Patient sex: M
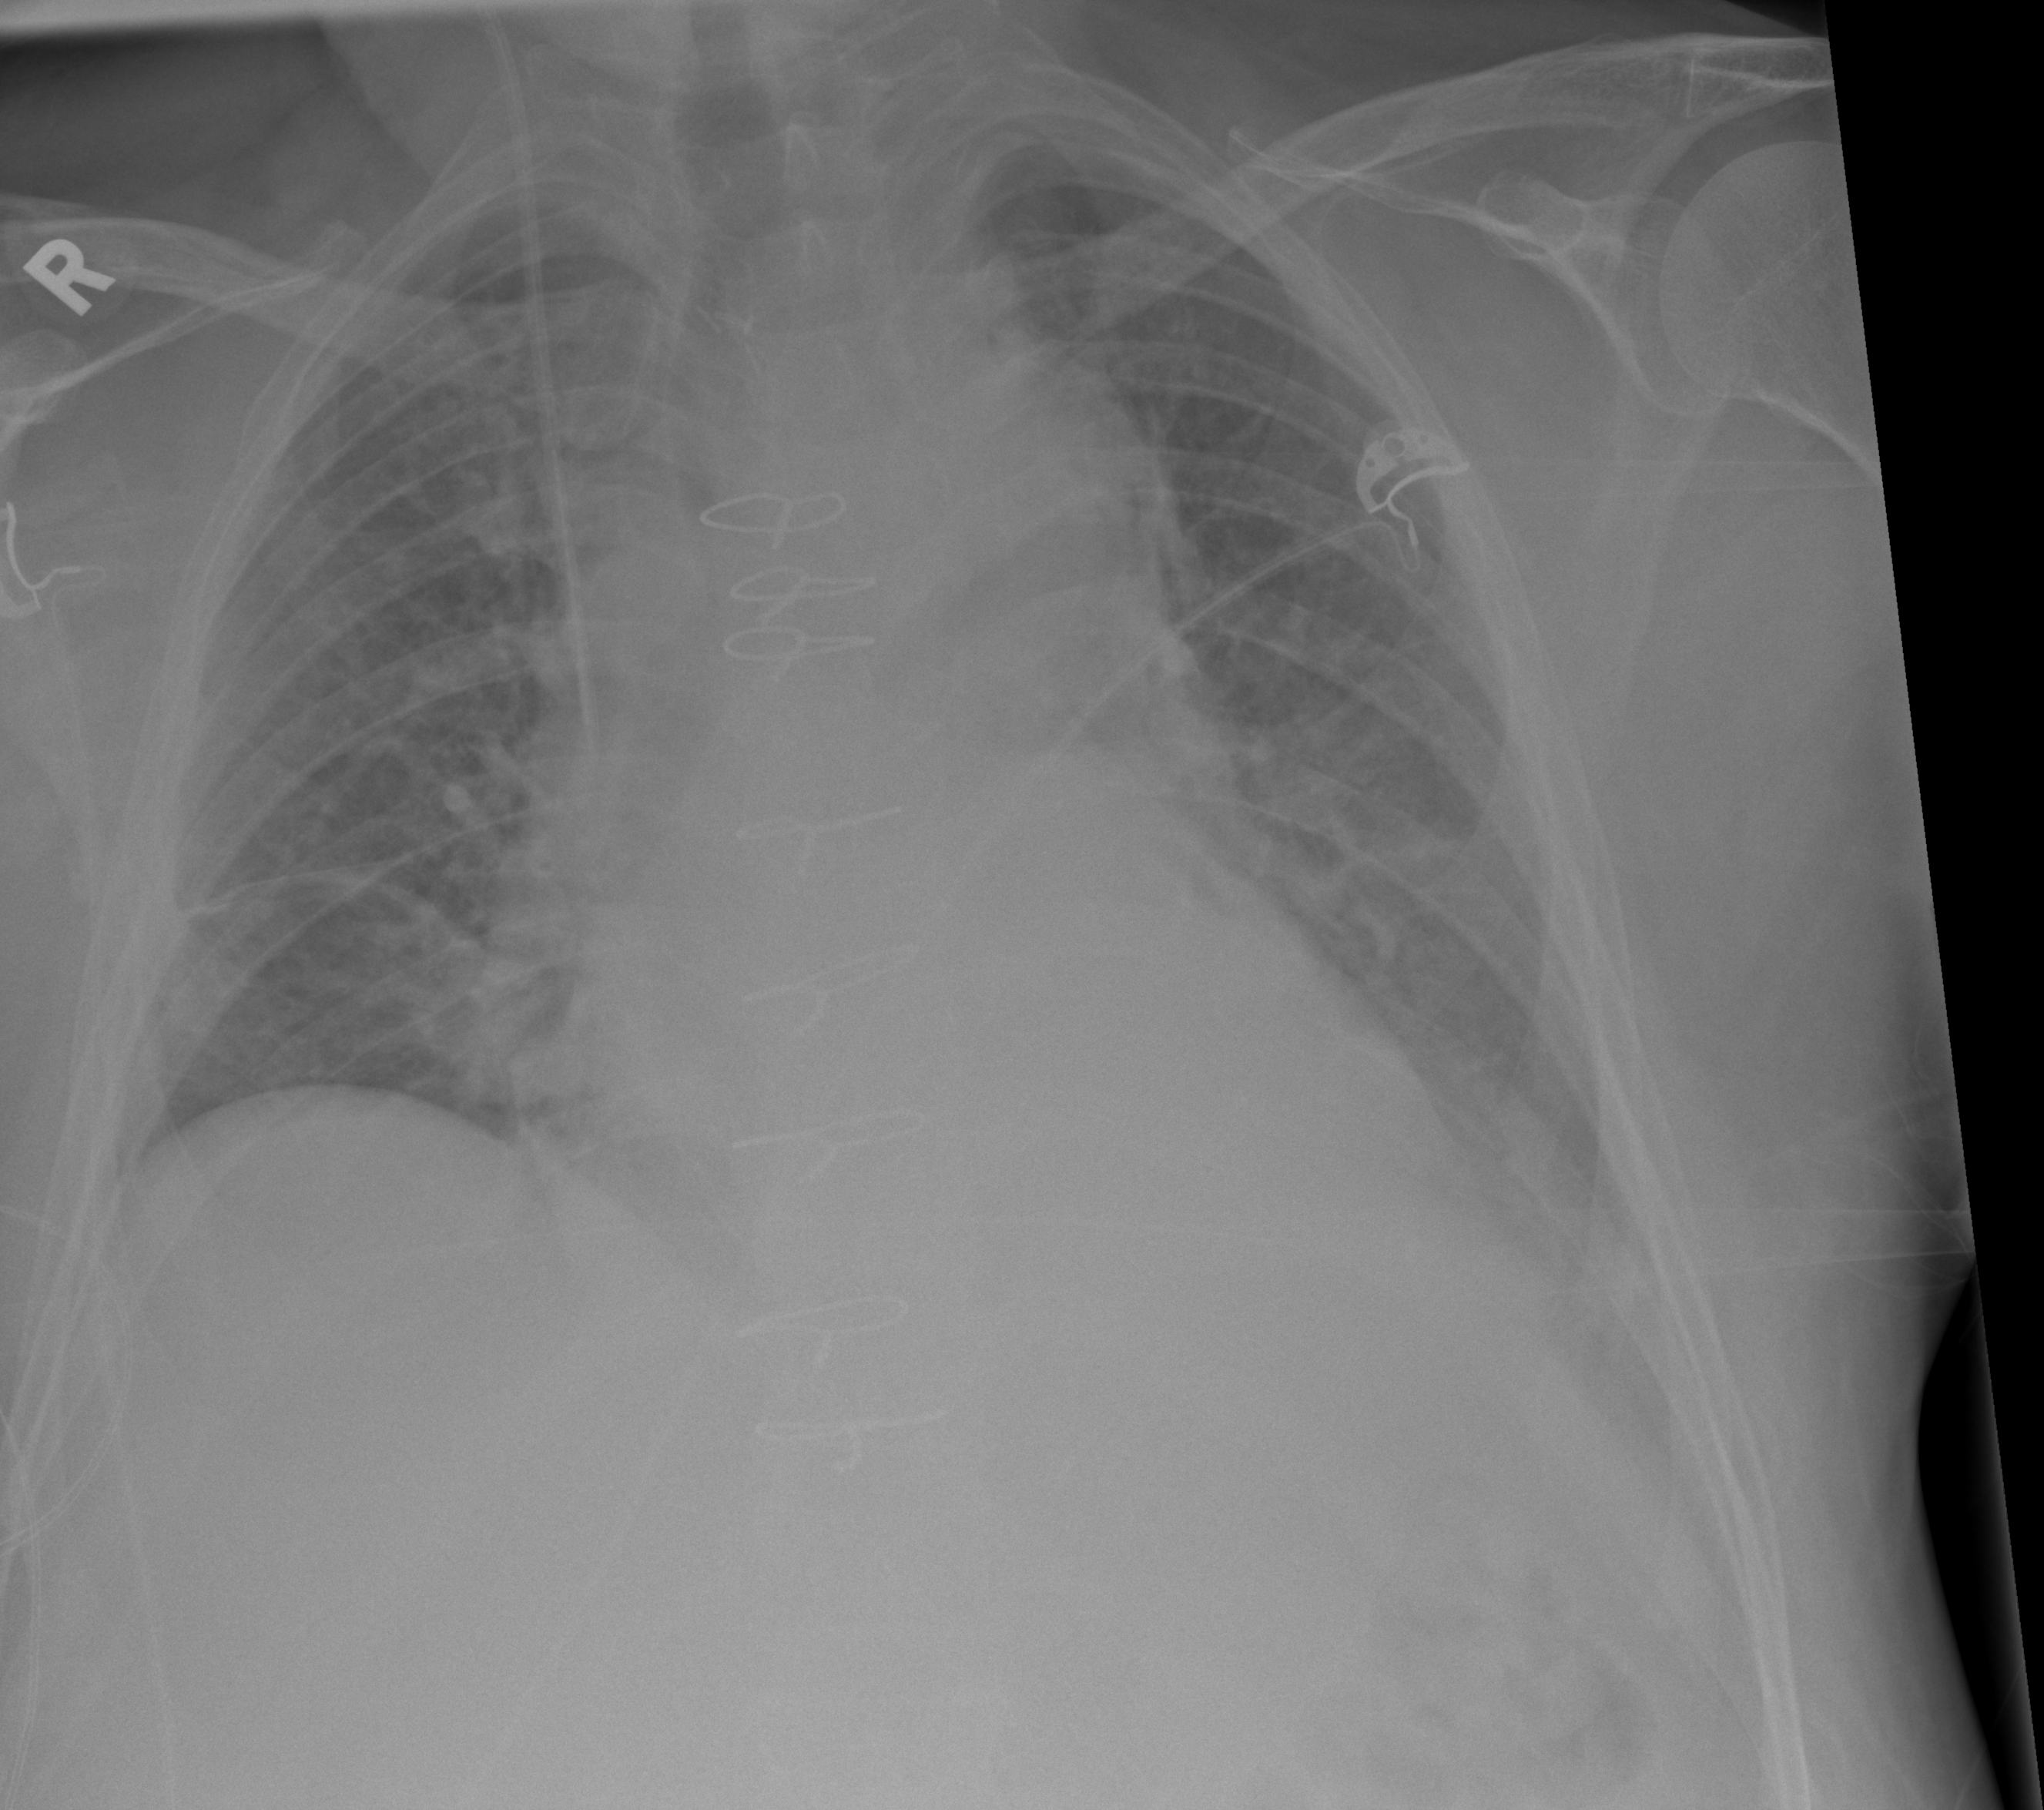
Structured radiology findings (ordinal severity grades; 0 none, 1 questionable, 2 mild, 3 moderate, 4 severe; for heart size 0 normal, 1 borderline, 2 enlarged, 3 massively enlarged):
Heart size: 2
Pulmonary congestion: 2
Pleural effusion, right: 1
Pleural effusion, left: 2
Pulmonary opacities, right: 0
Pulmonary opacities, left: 0
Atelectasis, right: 2
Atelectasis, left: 2